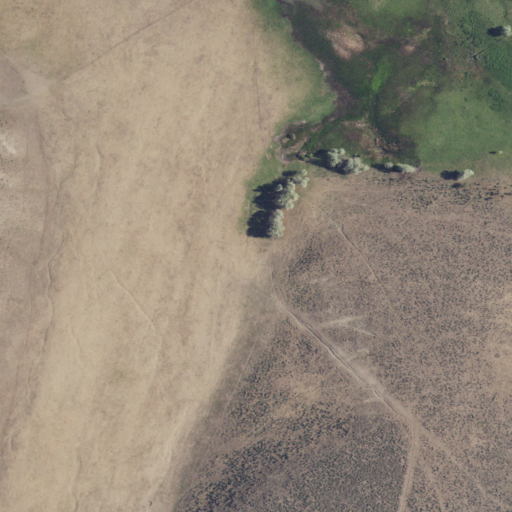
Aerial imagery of valley in Idaho named Sage Hen Draw containing cultivated crops, pasture, shrub, herbaceous wetlands, and grassland